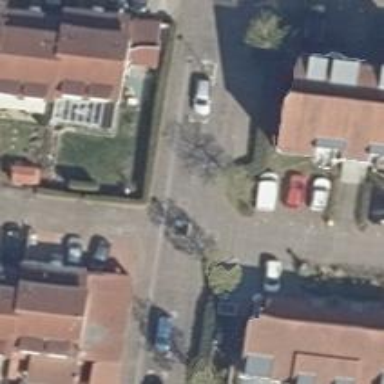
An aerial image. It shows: Living street.